Question: I have created a crosstab query as below
'''
TRANSFORM Nz(Sum([debit]*[GeneralExpenses]),0) AS mOmomeya
SELECT Expenses.sName, Expenses.ArName
FROM (GL INNER JOIN Expenses ON GL.ID = Expenses.glID) INNER JOIN Transactions ON GL.GL = Transactions.GL
GROUP BY Expenses.sName, Expenses.ArName
PIVOT Month([ddate]);
'''
what I want to do is to add a criteria to the [dDate] field from a form text input to match the date that I entered, but I received error while doing this as below

any idea what's wrong?
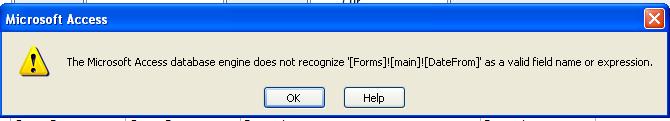
Answer: Hmmm, there definitely seems to be something a little bit different about crosstab queries. The straight SELECT query...
'''
SELECT expenses.*
FROM expenses
WHERE (((expenses.ddate) Between [Forms]![main]![DateFrom] And [Forms]![main]![DateTo]));
'''
...works fine, but the crosstab query...
'''
TRANSFORM Sum(expenses.expenses) AS SumOfexpenses
SELECT expenses.onduty
FROM expenses
WHERE (((expenses.ddate) Between [Forms]![main]![DateFrom] And [Forms]![main]![DateTo]))
GROUP BY expenses.onduty
PIVOT Month(ddate);
'''
...fails with the error message you cited. One workaround would be to rebuild the SQL for the query before using it:
'''
Dim qdf As DAO.QueryDef
Set qdf = CurrentDb.QueryDefs("yourCrosstab")
qdf.SQL = _
"TRANSFORM Nz(Sum([debit]*[GeneralExpenses]),0) AS mOmomeya " & _
"SELECT Expenses.sName, Expenses.ArName " & _
"FROM (GL INNER JOIN Expenses ON GL.ID = Expenses.glID) INNER JOIN Transactions ON GL.GL = Transactions.GL " & _
"WHERE (((ddate) " & _
"Between #" & Format(CDate([Forms]![main]![DateFrom]), "yyyy-mm-dd") & "# " & _
"And #" & Format(CDate([Forms]![main]![DateTo]), "yyyy-mm-dd") & "#)) " & _
"GROUP BY Expenses.sName, Expenses.ArName " & _
"PIVOT Month(ddate);"
Set qdf = Nothing
DoCmd.OpenQuery "yourCrosstab" '' or whatever you want to do with it
'''